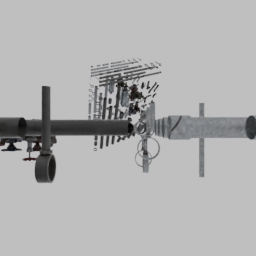
Label: mechanical